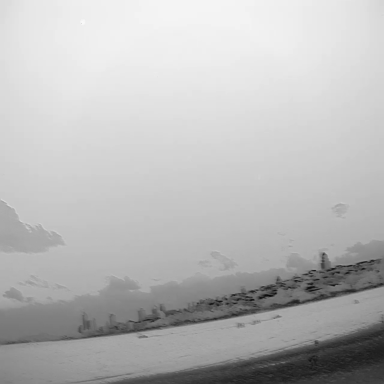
There is a canoe in the infrared image.